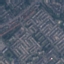
Land use / land cover class: Residential